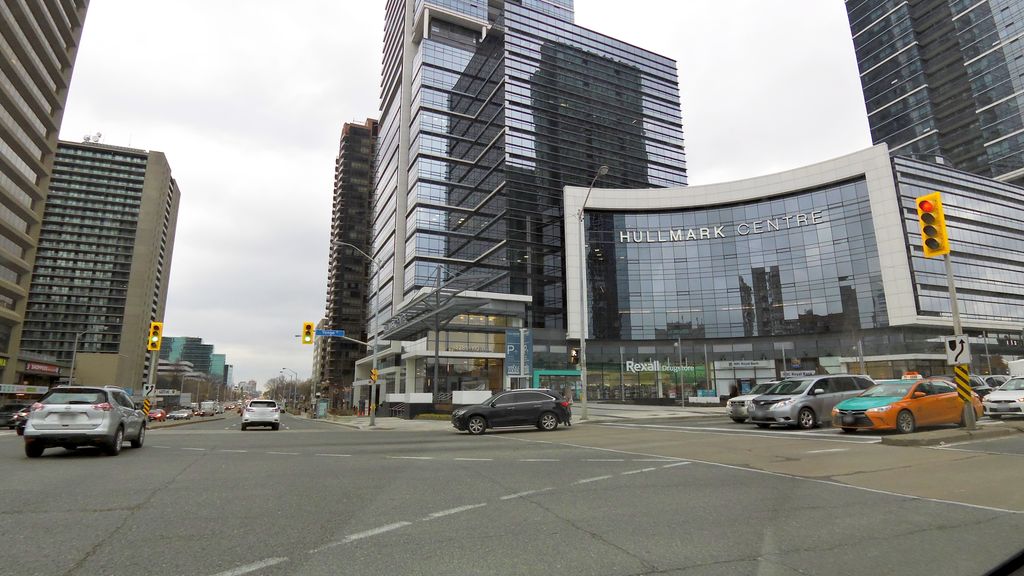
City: toronto